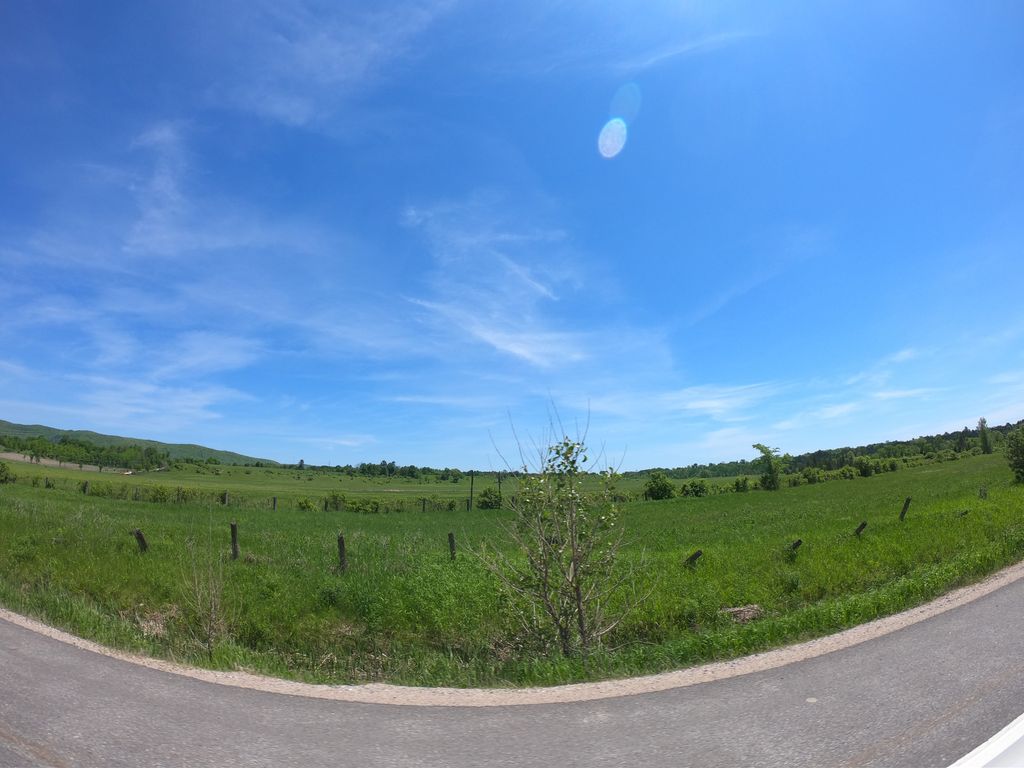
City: ottawa-gatineau